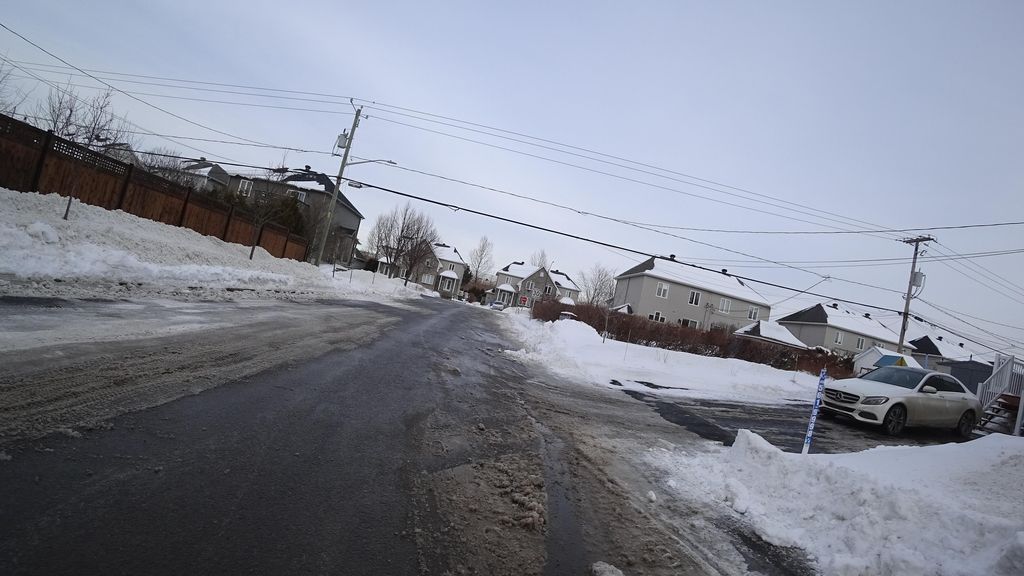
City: quebec_city